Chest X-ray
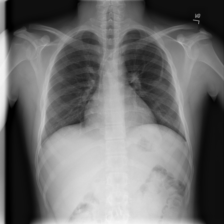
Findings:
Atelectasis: negative
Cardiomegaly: negative
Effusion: negative
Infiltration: negative
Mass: negative
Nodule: negative
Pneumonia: negative
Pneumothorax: negative
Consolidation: negative
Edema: negative
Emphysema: negative
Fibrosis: negative
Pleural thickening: negative
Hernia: negative